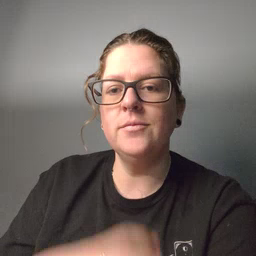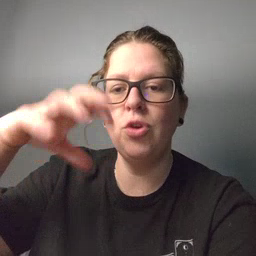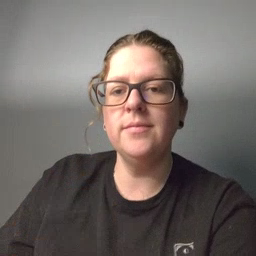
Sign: rain